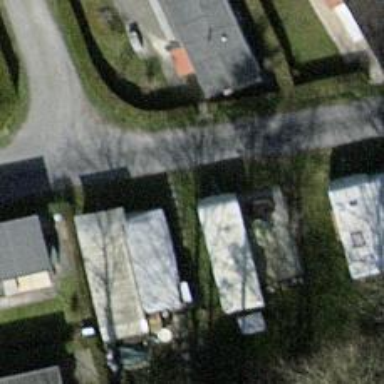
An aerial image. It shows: Camp pitch suitable for caravans.